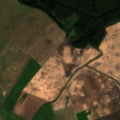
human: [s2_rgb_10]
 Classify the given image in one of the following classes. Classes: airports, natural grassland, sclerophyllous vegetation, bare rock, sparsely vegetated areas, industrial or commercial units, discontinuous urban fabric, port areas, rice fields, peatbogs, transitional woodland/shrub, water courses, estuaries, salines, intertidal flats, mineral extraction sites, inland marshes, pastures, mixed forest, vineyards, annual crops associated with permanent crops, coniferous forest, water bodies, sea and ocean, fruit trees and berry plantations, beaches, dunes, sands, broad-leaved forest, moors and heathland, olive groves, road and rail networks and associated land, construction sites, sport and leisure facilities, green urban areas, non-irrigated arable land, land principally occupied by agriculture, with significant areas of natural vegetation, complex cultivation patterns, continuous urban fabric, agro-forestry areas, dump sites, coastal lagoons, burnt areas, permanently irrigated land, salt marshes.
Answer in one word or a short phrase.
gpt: non-irrigated arable land, mixed forest, transitional woodland/shrub